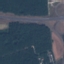
Land use / land cover class: Highway